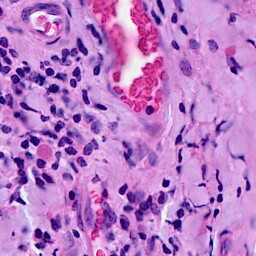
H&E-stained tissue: Breast